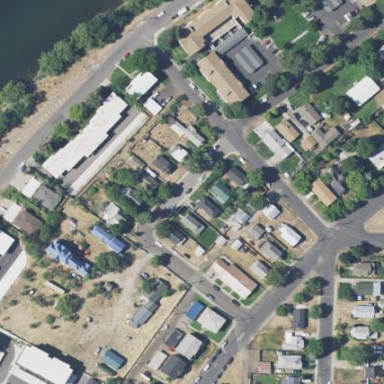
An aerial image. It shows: Residential area in rural setting.